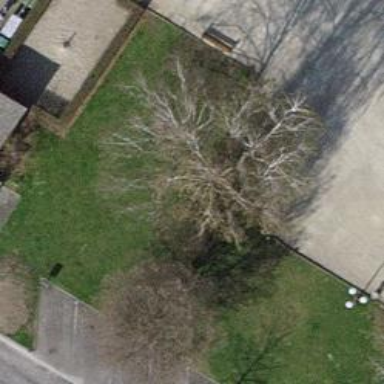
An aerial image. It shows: Broadleaved deciduous tree located in park.